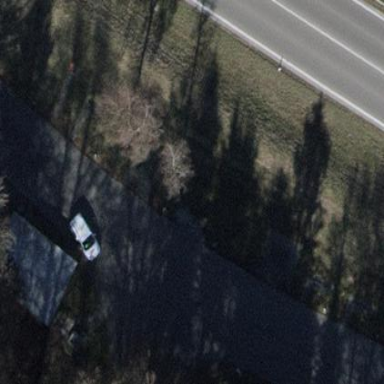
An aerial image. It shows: Rest area on the road.